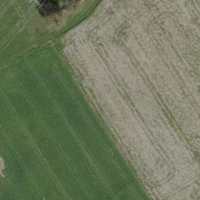
EUNIS habitat code: 52
Species observed at this site:
Hyla arborea